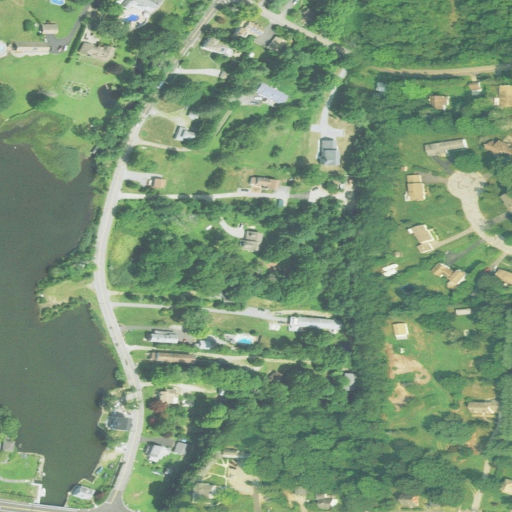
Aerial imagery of plain(s) in Connecticut named Wolf Pit Plain containing low intensity development, medium intensity development, open development, mixed forest, grassland, open water, barren land, deciduous forest, pasture, evergreen forest, herbaceous wetlands, and high intensity development